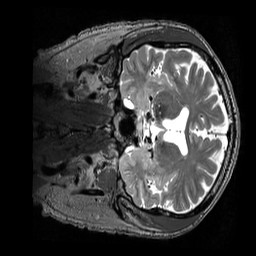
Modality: T2w
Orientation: coronal
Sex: male
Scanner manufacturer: siemens
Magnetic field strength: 3 T
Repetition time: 3.2 s
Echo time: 0.409 s